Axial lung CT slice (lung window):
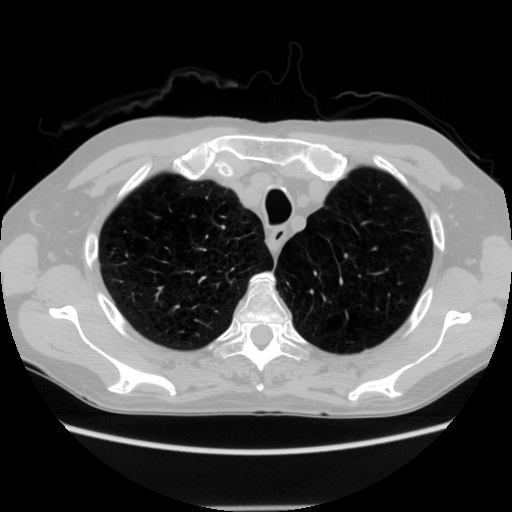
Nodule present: no